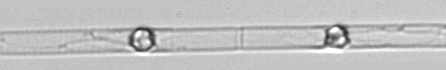
Label: Dactyliosolen_blavyanus